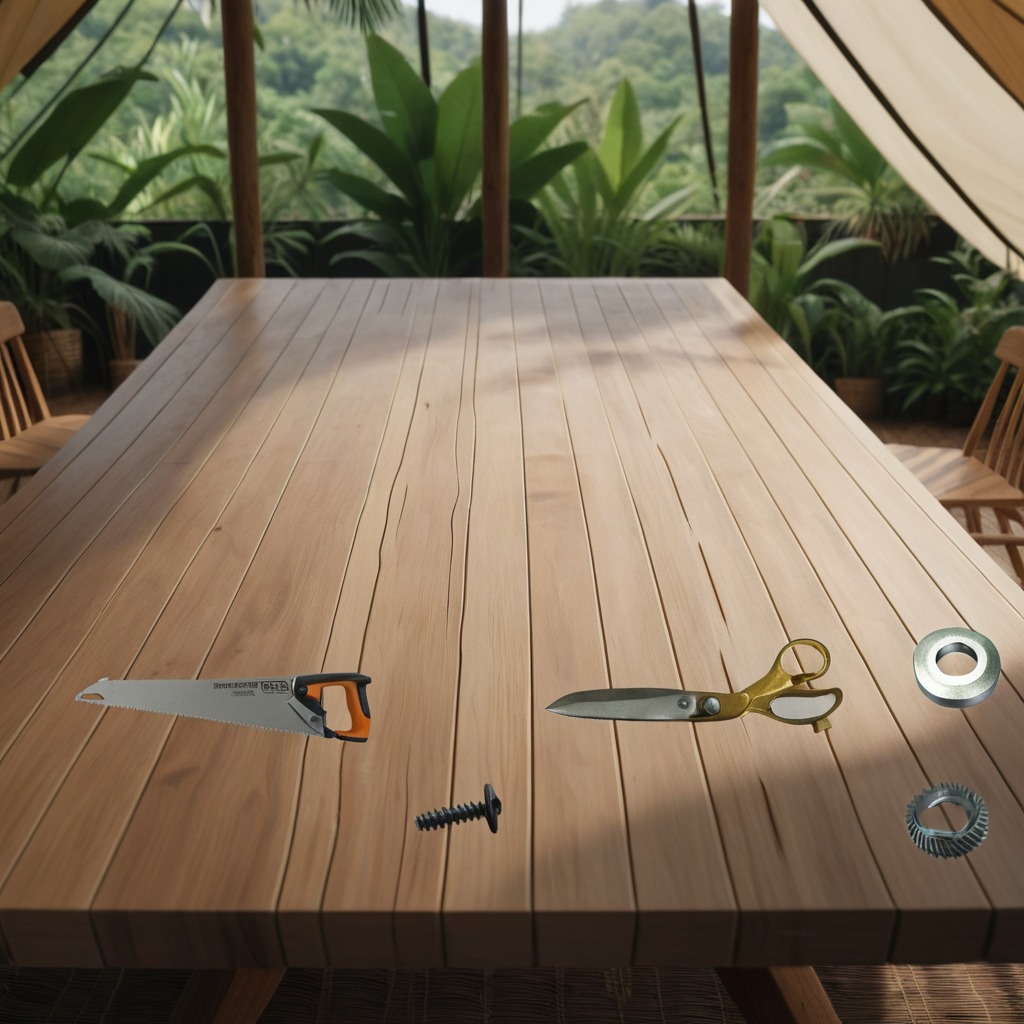
A steel gear with teeth, a flat metal washer, a metal machine screw, a handheld metal saw, and a pair of scissors are lying on a wooden table inside a jungle field workshop tent.